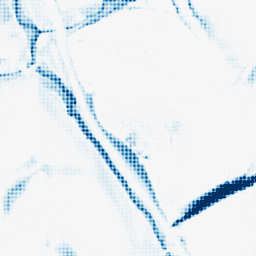
Category: morphological
Decomposition family: morphological_diamond
Decomposition parameters: operation: closing
radius: 15
Upsampling method: sinc_blackman
Upsampling parameters: scale: 4
kernel_size: 4
Upsampling scale: 4